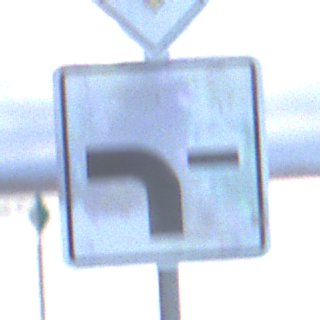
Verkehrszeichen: VerlaufVorfahrtsstrasse6
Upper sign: Vorfahrtsstrasse
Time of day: SunriseSunset
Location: Outdoor (Suburban)
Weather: PartlyCloudy
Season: NotSpecified
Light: Natural